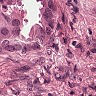
Metastatic tissue present: yes